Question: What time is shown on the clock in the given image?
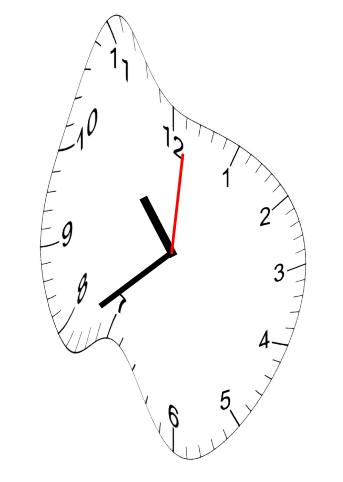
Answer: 10:39:01